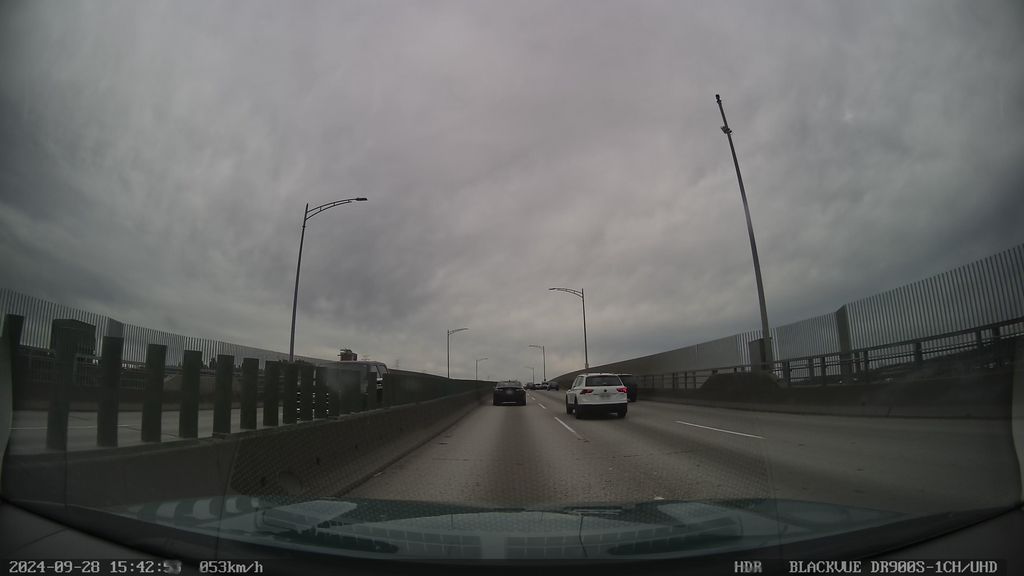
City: vancouver